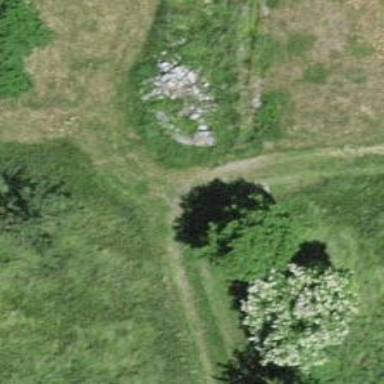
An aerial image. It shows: Grass track.